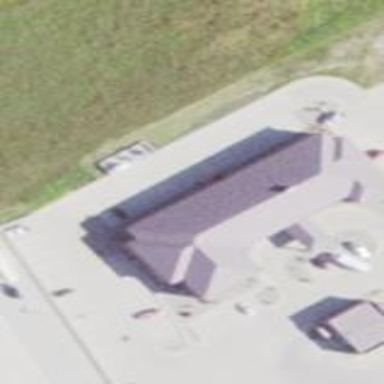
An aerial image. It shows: Hotel building.